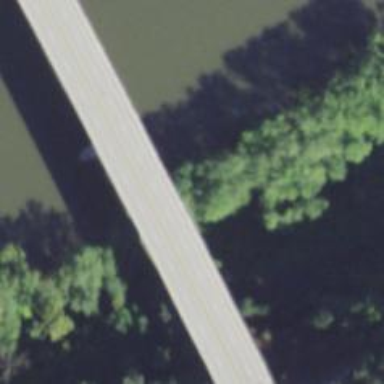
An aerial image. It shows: Pier supporting bridge.